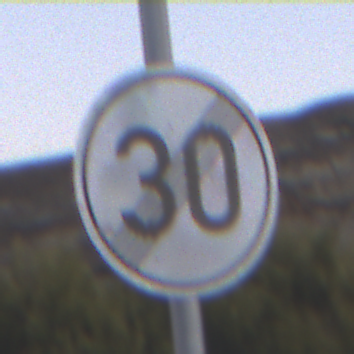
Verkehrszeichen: EndeGeschwindigkeit30
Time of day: Dusk
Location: Outdoor (Nature)
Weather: Clear
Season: NotSpecified
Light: Natural